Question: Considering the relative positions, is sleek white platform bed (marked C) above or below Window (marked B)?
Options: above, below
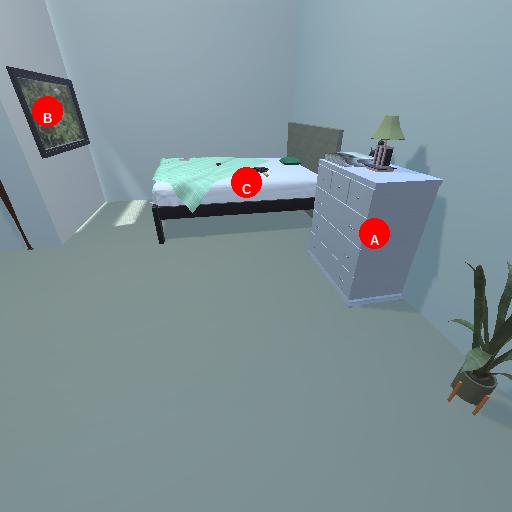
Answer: above